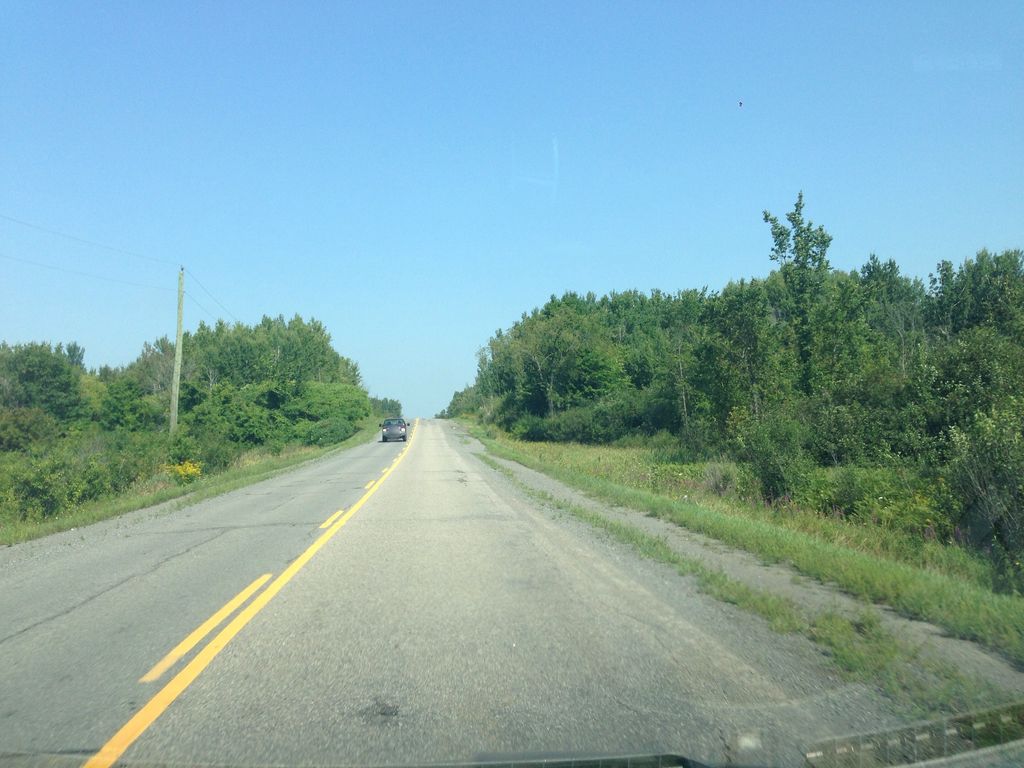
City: ottawa-gatineau